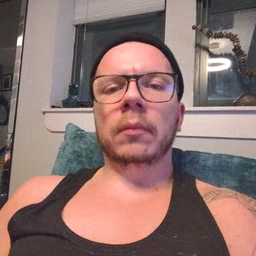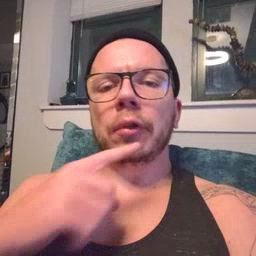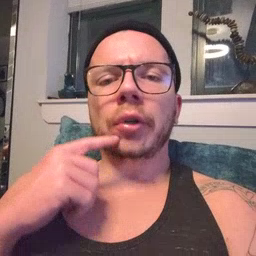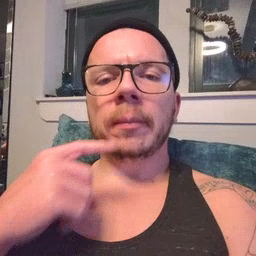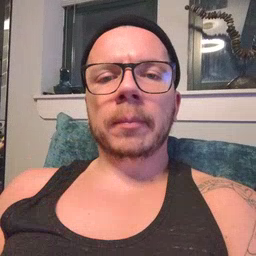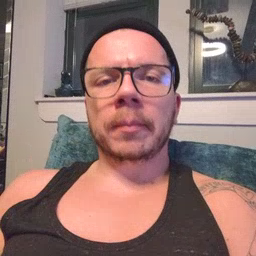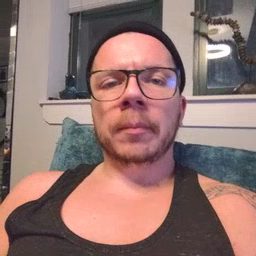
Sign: chin